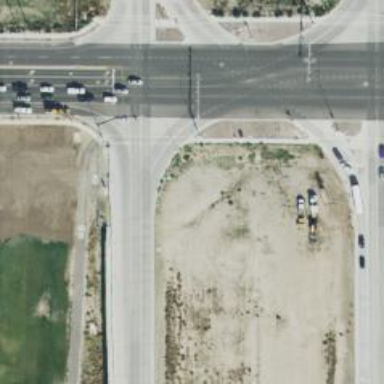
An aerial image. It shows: Trunk link road with asphalt surface.